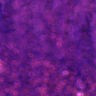
Metastatic tissue present: no